Question: I am trying to create the following effect for use as the styling for the tag.
 This is an example in Photoshop
Is there a way to do this with CSS or is there another way to do it?
The white part is semi-transparent, as is the text fill.
Thanks,
Ashley
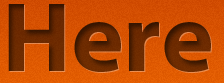
Answer: You can use: (might need to be adjusted)
'''
-moz-box-shadow:inset 0 0 10px #000000;
-webkit-box-shadow:inset 0 0 10px #000000;
box-shadow:inset 0 0 10px #000000;
'''
And for the white highlights:
'''
text-shadow: 1px 1px white, -1px -1px #444
'''
Again these would need to be adjusted, but should point you in the right direction.